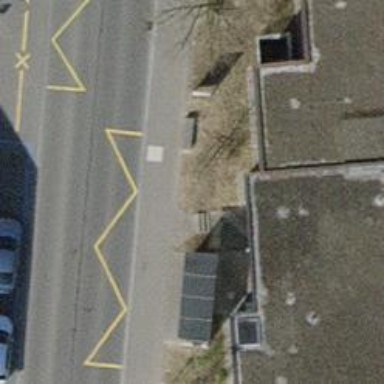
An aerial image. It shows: Bus stop with shelter.